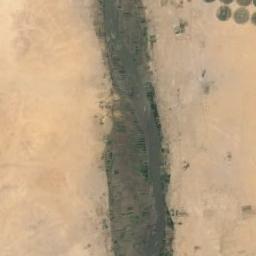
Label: river